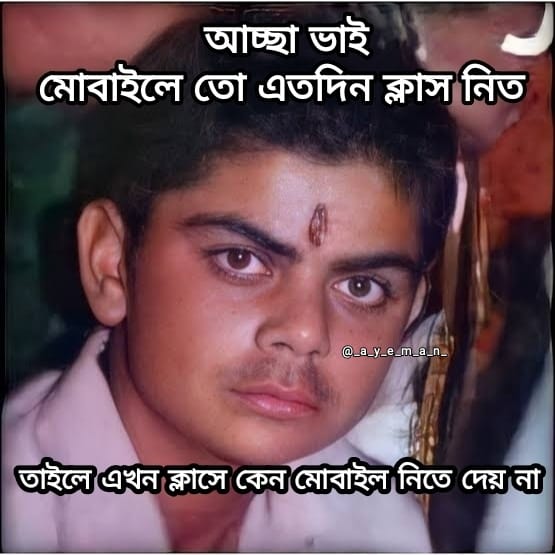
Text: আচ্ছা ভাই মোবাইলে তো এতদিন ক্লাস নিত তাইলে এখন ক্লাসে কেন মোবাইল নিতে দেয় না
Label: Non Hate